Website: slack
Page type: billing-address
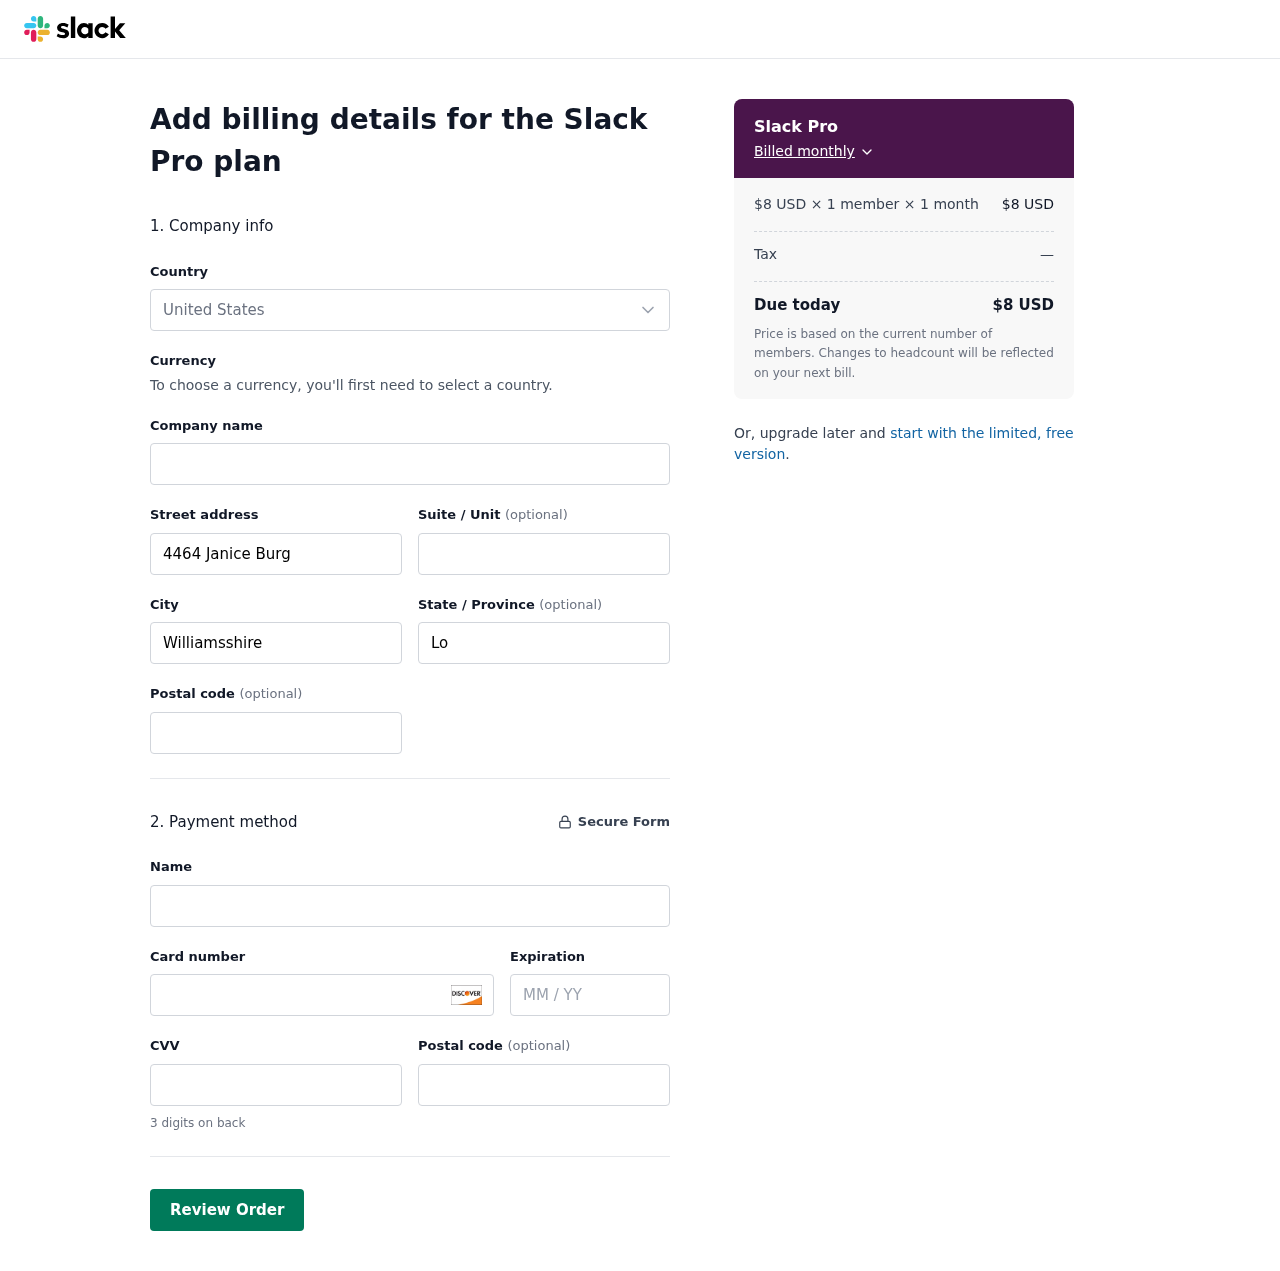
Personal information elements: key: PII_CARD_CVV
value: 332
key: PII_CARD_EXPIRY
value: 09/27
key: PII_CARD_NUMBER
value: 6509 0077 4012 9711
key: PII_CITY
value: Williamsshire
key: PII_COUNTRY
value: United States
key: PII_FULLNAME
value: Andrew Perry
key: PII_POSTCODE
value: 30805
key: PII_STATE
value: Louisiana
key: PII_STREET
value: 4464 Janice Burg
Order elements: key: ORDER_PLAN_PRICE
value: $8 USD
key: ORDER_NUM_MEMBERS
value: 1 member
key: ORDER_NUM_MONTHS
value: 1 month
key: ORDER_SUBTOTAL
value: $8 USD
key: ORDER_TAX
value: —
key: ORDER_TOTAL
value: $8 USD